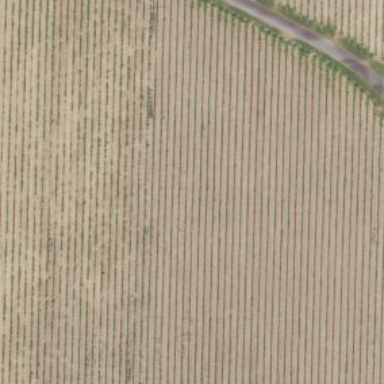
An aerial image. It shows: Vineyard growing grapes.